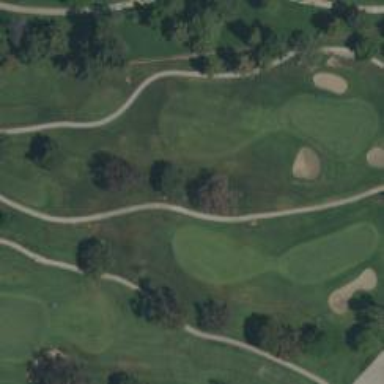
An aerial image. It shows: Golf cartpath that is also road path.